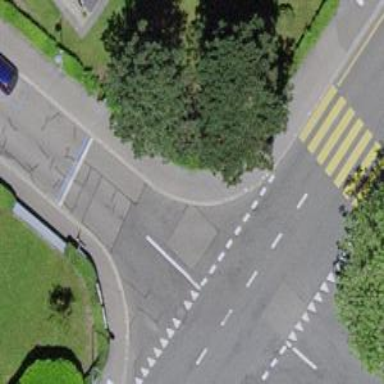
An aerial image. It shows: Asphalt footway with unmarked crossing.